Question: I have a utility that is designed to pass objects around our system. Because it is a multithreaded environment, the utility makes a deep copy of each object it passes to prevent any thread safety issues. I'm working on transitioning our system to use immutable objects to eliminate the need for this copy. I'm wonder what is the best (fastest) way to detect that the object is immutable?
My first thought was to just to pick up on the attribute that we put on all our immutable objects (MessageAttribute). As you can see from the performance profile below, it takes quite a hit (roughly 10x the time to execute as all my other checks).

How else can I detect my immutables passing through? I can just do a 'typeof()' comparison, which appears way more performant, but this seems pretty unwieldy, and it will be hell to maintain as we add more immutables all the time.
I forgot to mention that the boolean values are refactored out into variables for the purpose of profiling, in reality, the expressions who's result is stored in 'isDefined' is actually in the 'else if' statement, so would be hit about 10x less that shown in this profile (I'm more concerned with the average execution time than the absolute execution time though).
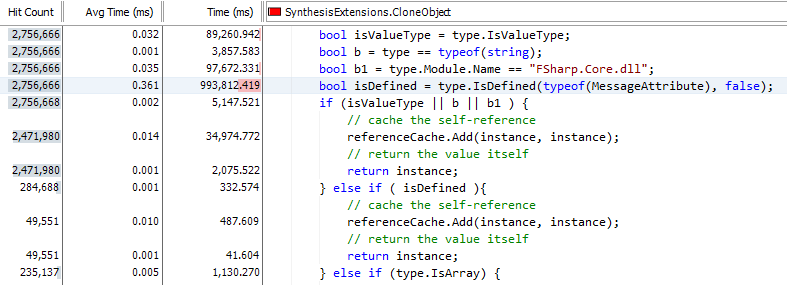
Answer: I ended up implementing a Hash set that is initialized in the static constructor and gets all the type I want to pass trough.
'''
private static HashSet<Type> m_PassableTypes; //
static SynthesisExtensions() { //
m_PassableTypes = new HashSet<Type>();
foreach (Assembly assembly in AppDomain.CurrentDomain.GetAssemblies()) {
foreach (Type type in assembly.GetTypes()) {
if (type.IsValueType || type == typeof (string) || type.Module.Name == "FSharp.Core.dll" ||
type.IsDefined(typeof (MessageAttribute), false)) {
m_PassableTypes.Add(type);
}
}
}
}
'''
This allows me to then perform a really fast HashSet look up which is way more performant.
'''
Type type = instance.GetType();
if (m_PassableTypes.Contains(type)) {
// cache the self-reference
referenceCache.Add(instance, instance);
// return the value itself
return instance;
}
'''
Thanks for all the help! I'd welcome any thoughts on this solution